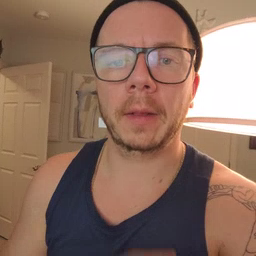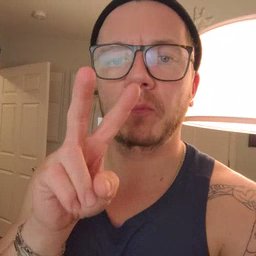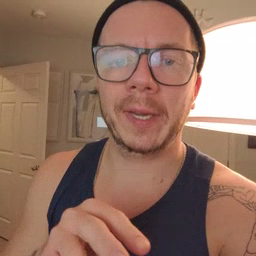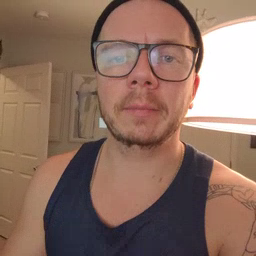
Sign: read